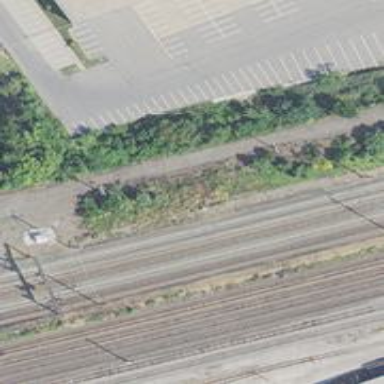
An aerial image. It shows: Railway track with contact lines for electrification.